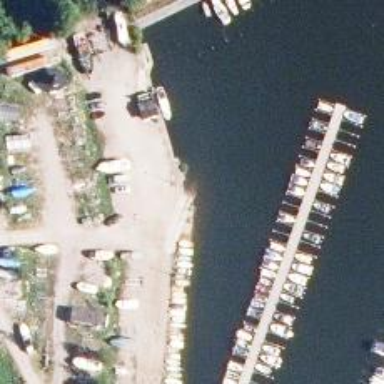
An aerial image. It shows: Slipway on leisure land.